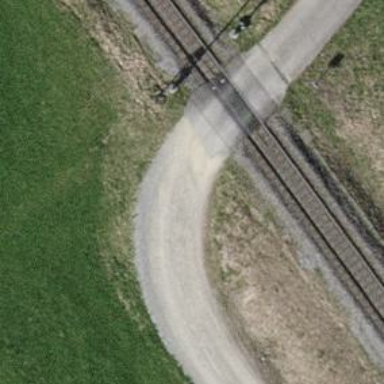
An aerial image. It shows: Agricultural track with gravel surface of grade 2. Only agricultural vehicles like motorcars are allowed on this road.